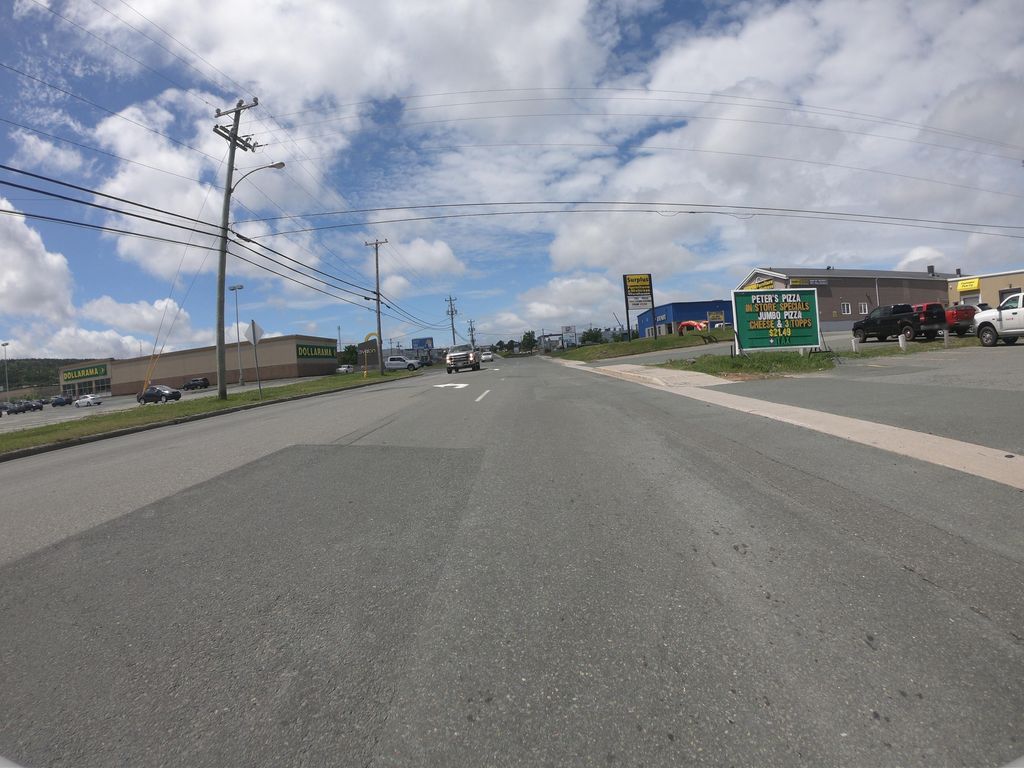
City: st_johns